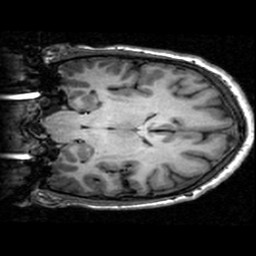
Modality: T1w
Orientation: coronal
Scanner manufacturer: ge
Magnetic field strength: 3 T
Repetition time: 0.00904 s
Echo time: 0.00184 s